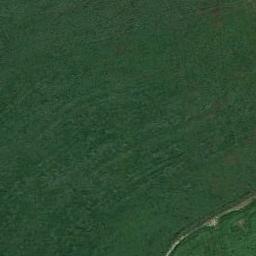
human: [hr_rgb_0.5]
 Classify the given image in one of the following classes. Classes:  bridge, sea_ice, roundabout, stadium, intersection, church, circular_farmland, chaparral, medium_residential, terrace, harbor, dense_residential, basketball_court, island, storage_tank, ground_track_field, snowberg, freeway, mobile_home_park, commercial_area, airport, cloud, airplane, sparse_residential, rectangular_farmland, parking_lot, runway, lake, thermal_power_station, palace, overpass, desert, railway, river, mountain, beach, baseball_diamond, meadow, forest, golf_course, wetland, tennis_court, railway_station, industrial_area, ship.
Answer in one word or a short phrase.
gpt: meadow